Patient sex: F
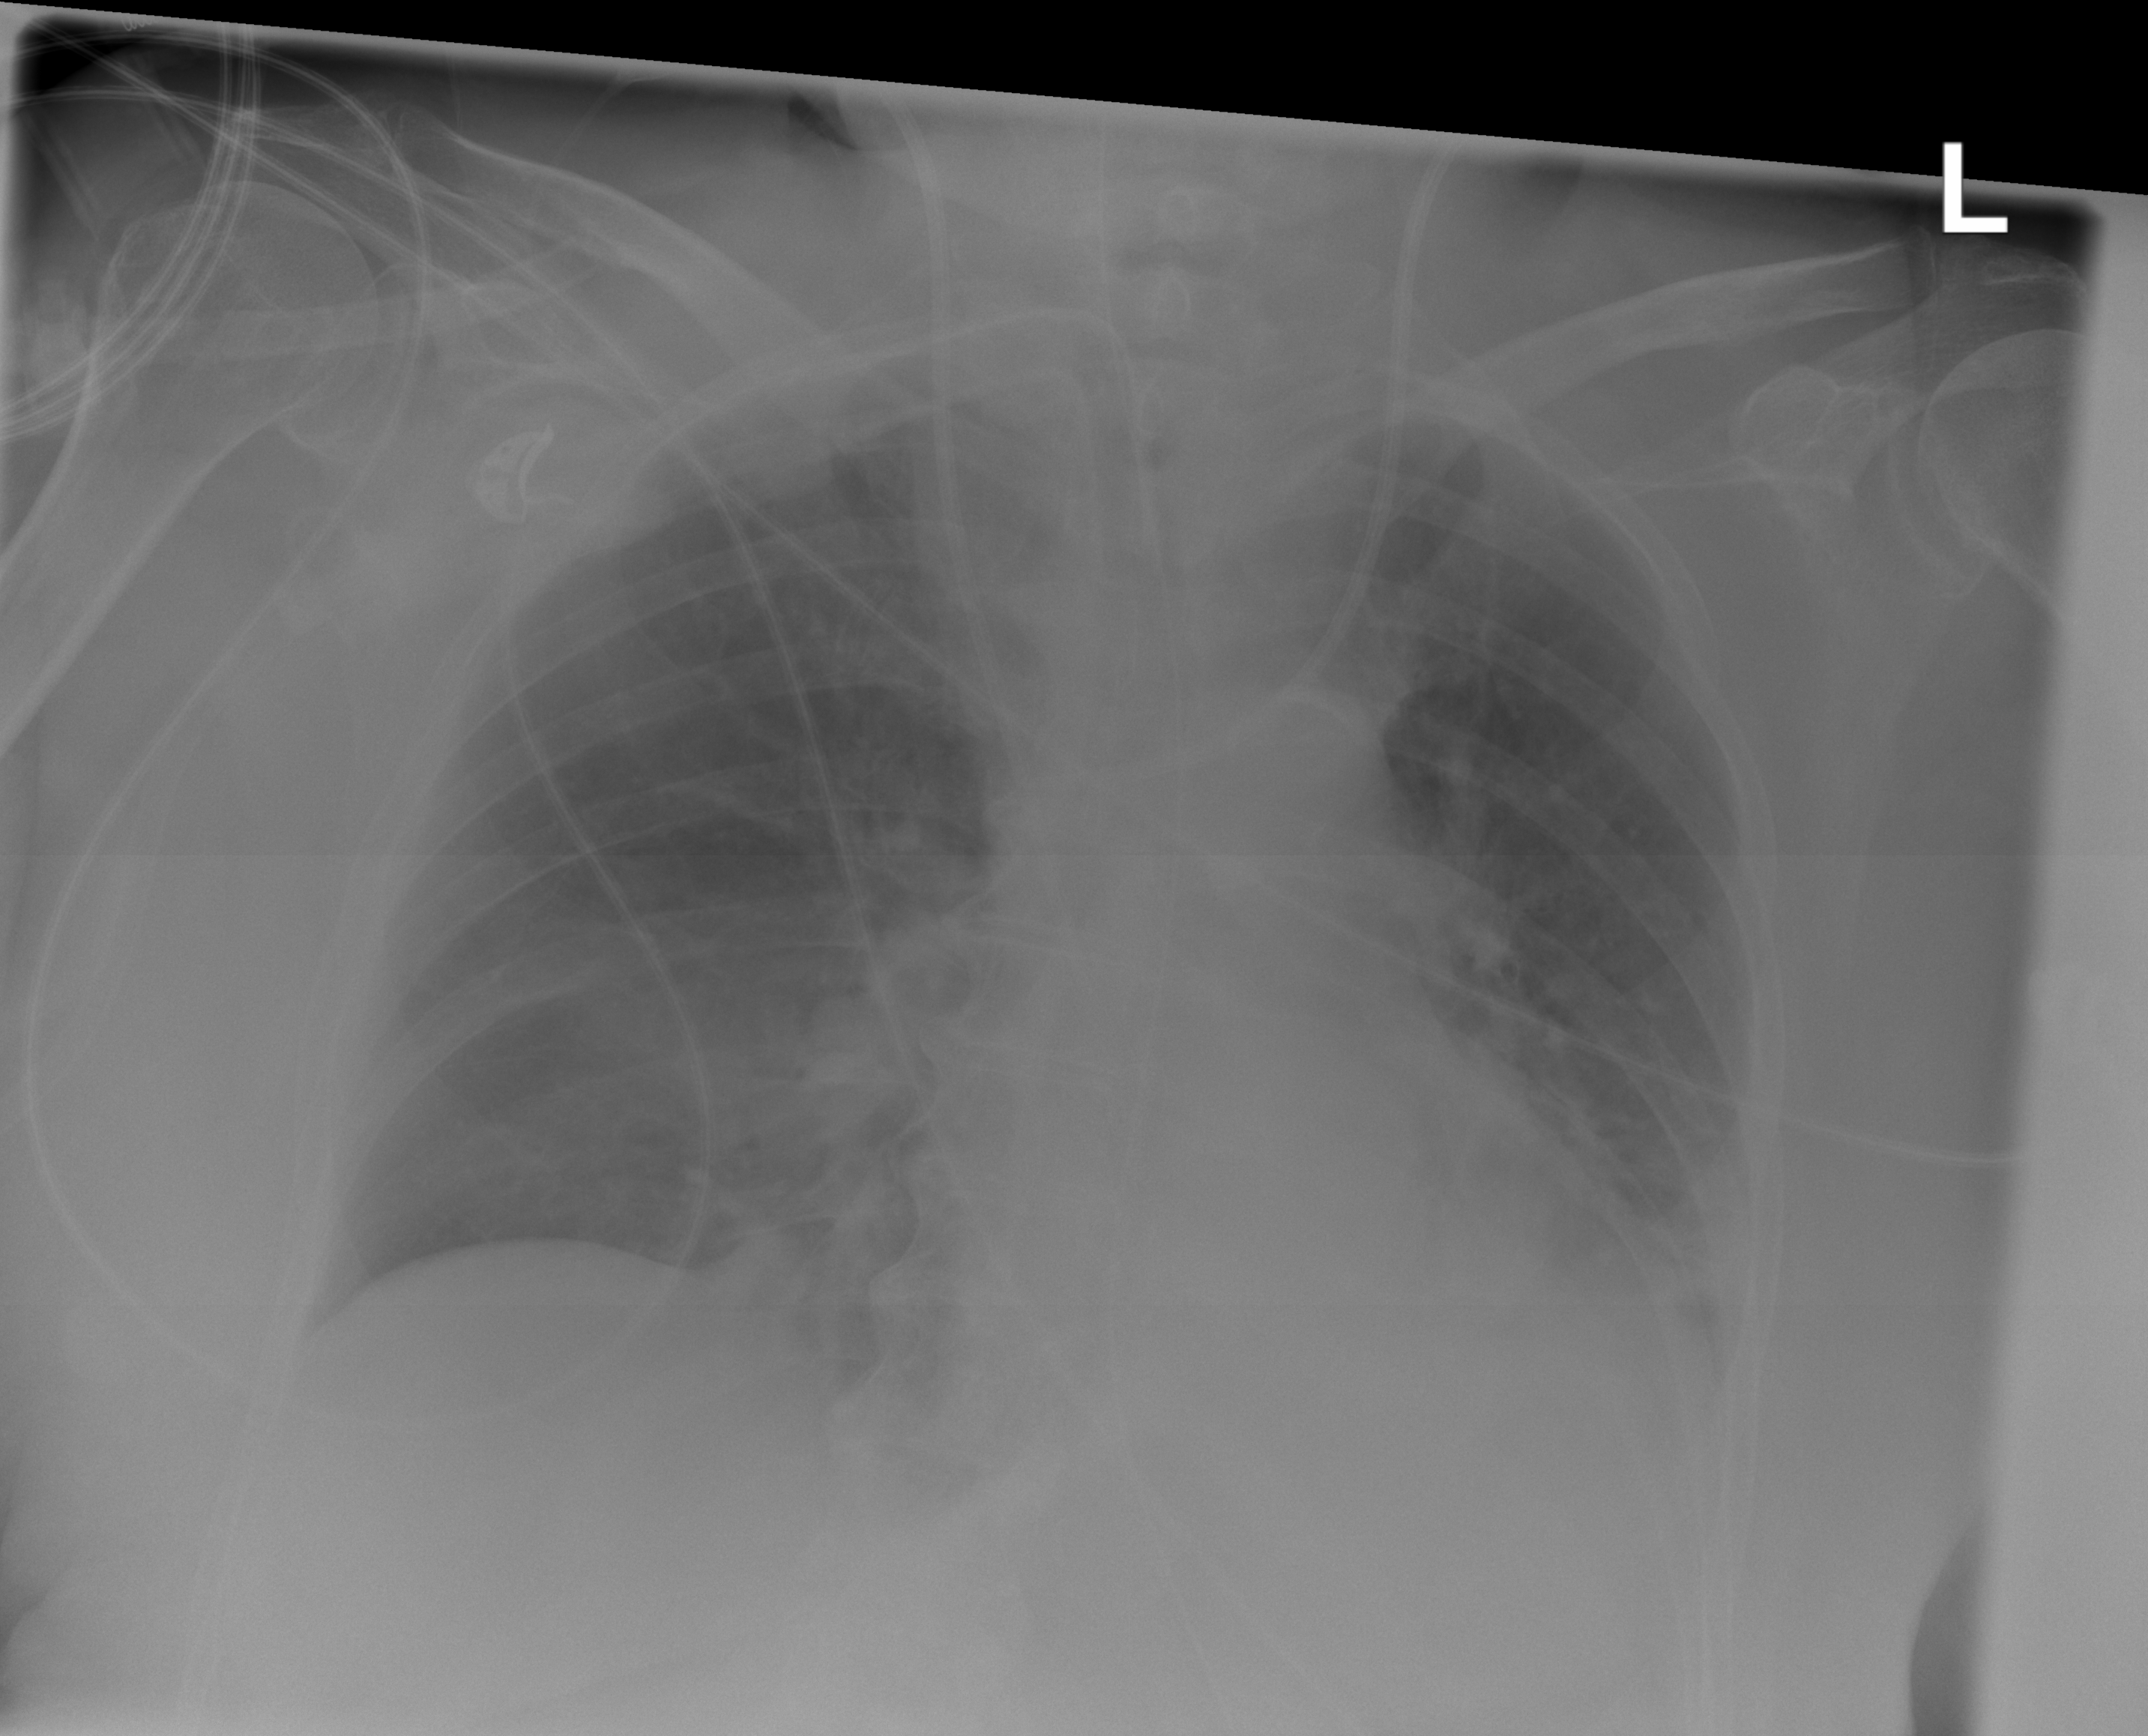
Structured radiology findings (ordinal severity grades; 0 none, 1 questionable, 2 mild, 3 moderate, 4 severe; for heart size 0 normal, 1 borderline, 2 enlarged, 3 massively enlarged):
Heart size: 2
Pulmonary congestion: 0
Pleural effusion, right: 0
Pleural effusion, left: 2
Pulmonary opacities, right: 2
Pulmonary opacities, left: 2
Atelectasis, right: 0
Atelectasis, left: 2